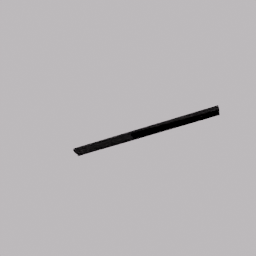
Label: architecture